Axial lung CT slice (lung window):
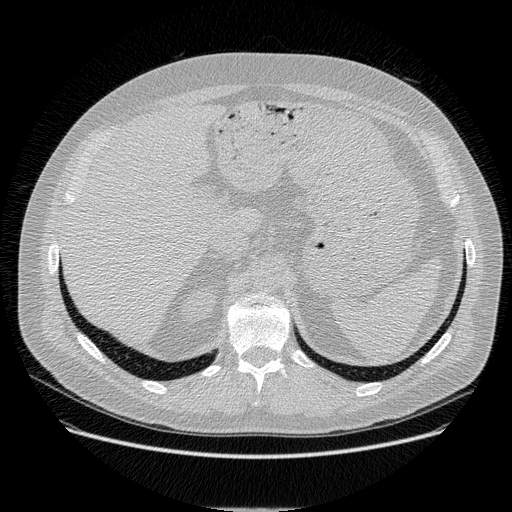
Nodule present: no